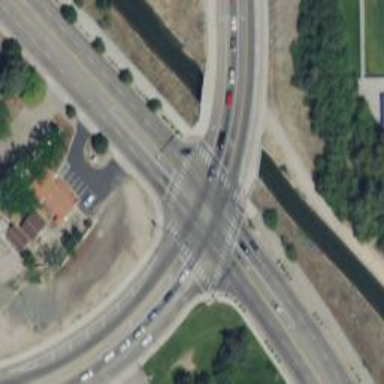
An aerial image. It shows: Crossing road.